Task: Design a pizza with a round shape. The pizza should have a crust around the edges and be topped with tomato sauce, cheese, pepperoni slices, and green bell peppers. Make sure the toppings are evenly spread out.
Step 385:
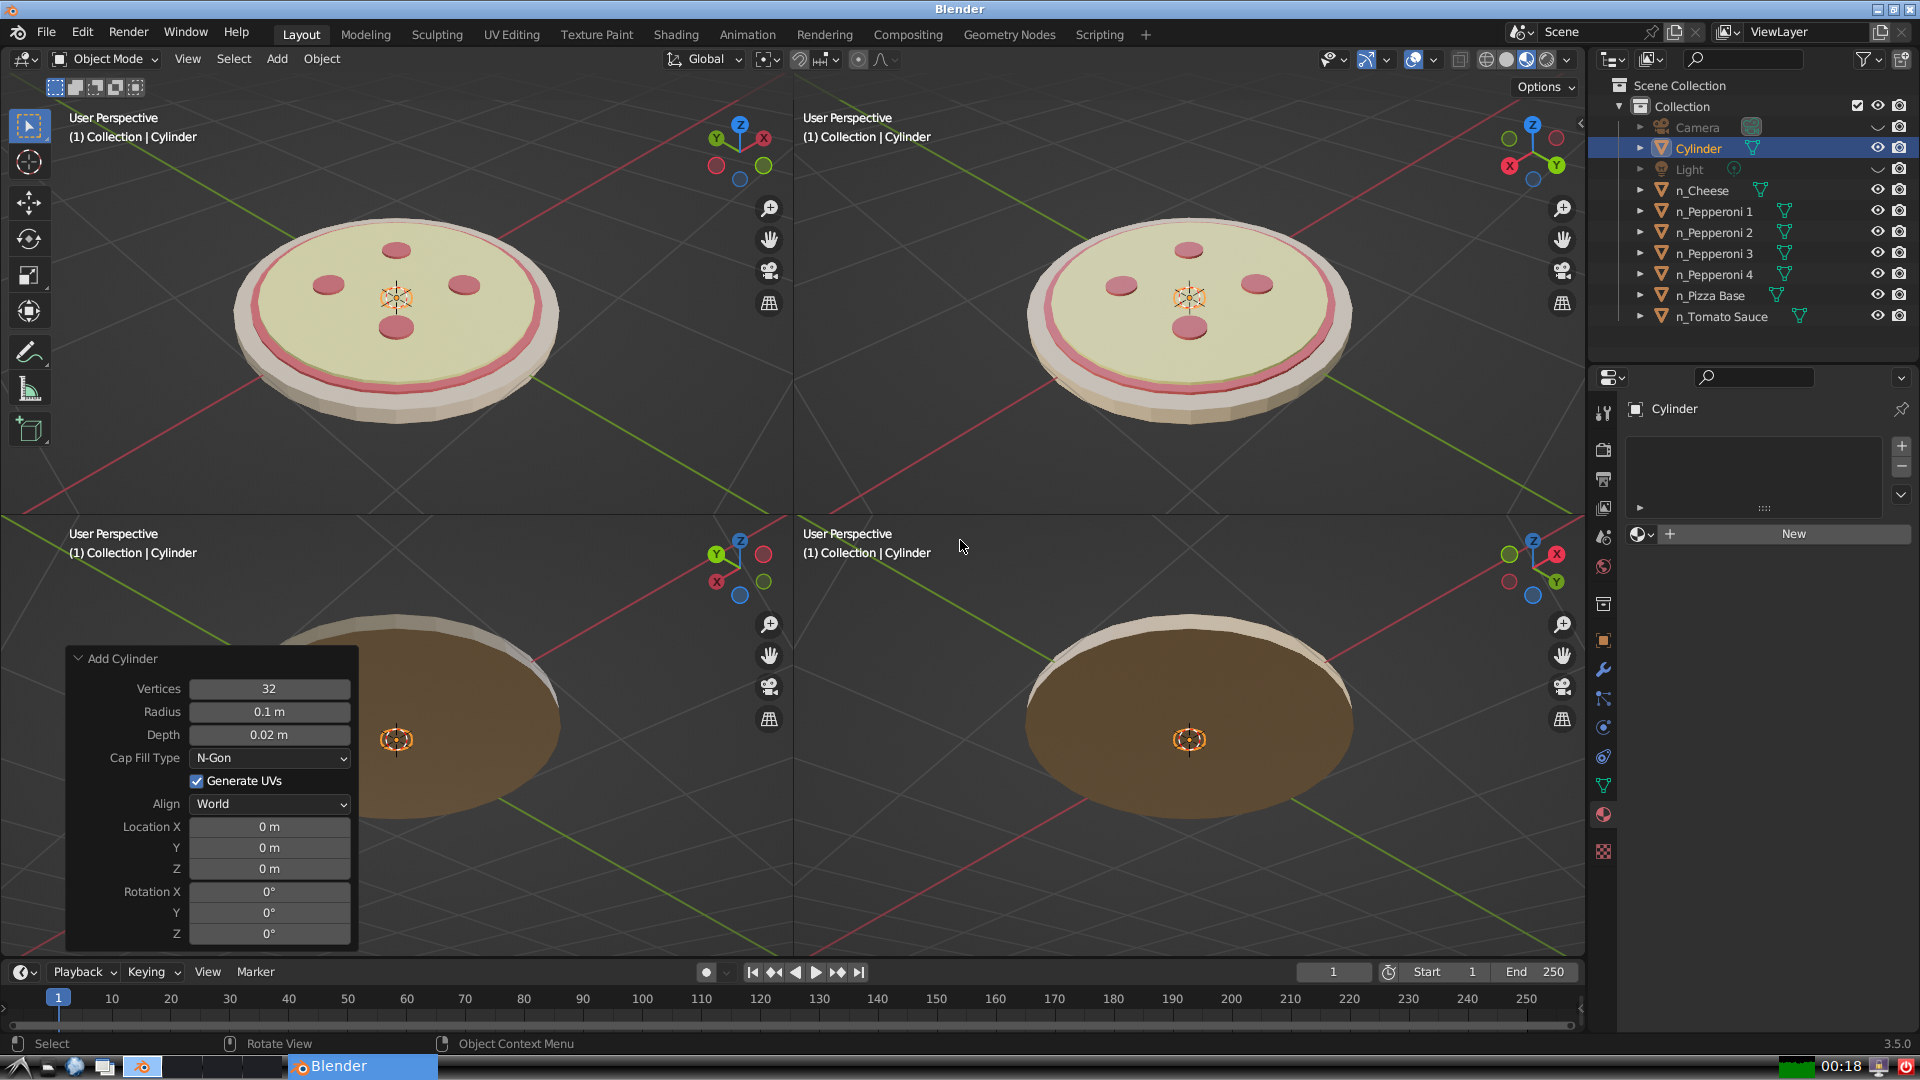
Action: {"key_press": ['Ctrl, Home']}